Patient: sex F, age 59
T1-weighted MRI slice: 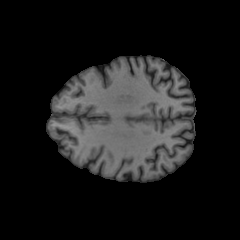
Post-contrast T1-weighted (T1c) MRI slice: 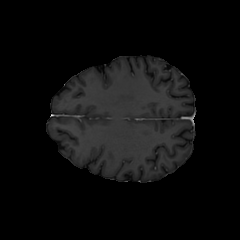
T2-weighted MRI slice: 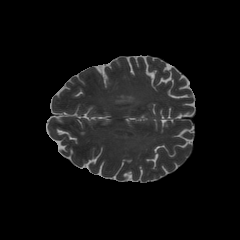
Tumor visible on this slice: no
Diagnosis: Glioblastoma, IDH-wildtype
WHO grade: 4